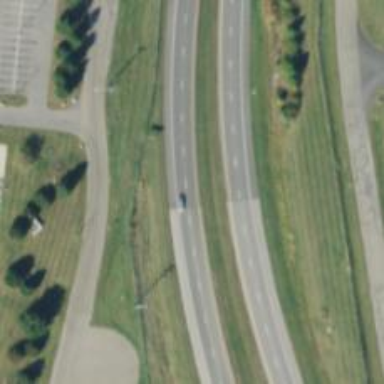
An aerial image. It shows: This is trunk highway with motorroad.